Question: My team is building an Android application that will use websockets to communicate with an existing backend. We chose to use the AndroidAsync by Koushik Dutta to handle this communication.
I would like to register a ping to be sent periodically, to check if the connection is still alive. I'm using Wireshark to check the network traffic. This is a screenshot of the result that Wireshark is showing:

From what I see here, I believe that the ping is being sent, and the pong is being received.
A snippet of my code is:
'''
private void keepAlive() {
ScheduledExecutorService scheduler =
Executors.newSingleThreadScheduledExecutor();
Runnable runnable = new Runnable() {
public void run() {
Log.d(TAG, "Pinging...");
WebSocketHandler.this.webSocket.ping("LALALA");
}
};
pingScheduledFuture = scheduler.scheduleAtFixedRate(runnable, 0, PING_PERIOD,
TimeUnit.SECONDS);
}
'''
The 'onPongReceived' method just prints into Logcat
'''
@Override
public void onPongReceived(String s) {
// TODO here I'm aware if connection is still alive
Log.d(TAG, "Pong received! " + s);
}
'''
However, 'Pong received!' is never printed! Also, if I put a breakpoint there, the app will never stop executing at that point
Anyone has any idea on what may I be missing here?
Best regards and thanks in advance
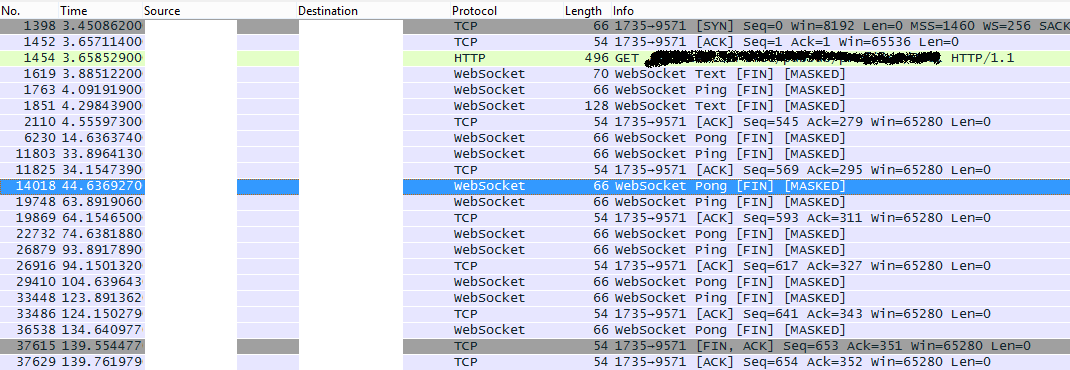
Answer: I'm not familiar with 'AsyncSocket' but a quick google revealed that you have to register a callback 'setPongCallback()' somewhere for your pong to be received. Are you doing this? You're not showing a lot of code.